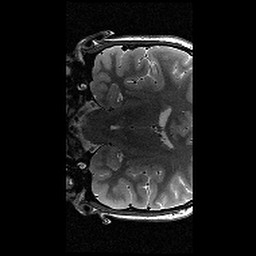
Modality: T2w
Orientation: coronal
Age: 12
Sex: female
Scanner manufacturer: siemens
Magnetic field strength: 3 T
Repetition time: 9.23 s
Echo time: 0.067 s